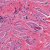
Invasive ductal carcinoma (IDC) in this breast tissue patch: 0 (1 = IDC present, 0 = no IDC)